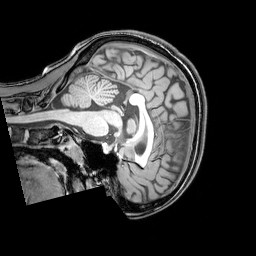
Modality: T1w
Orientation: sagittal
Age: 24
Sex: female
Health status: healthy
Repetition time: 0.081 s
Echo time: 0.037 s